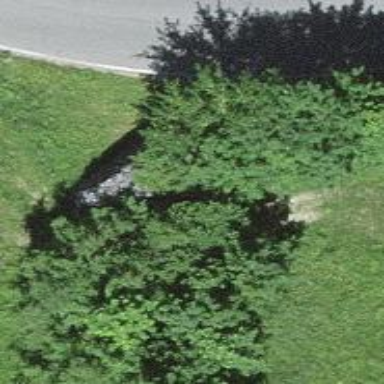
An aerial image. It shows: Retaining wall.